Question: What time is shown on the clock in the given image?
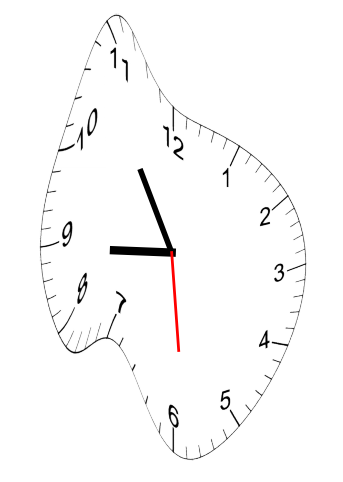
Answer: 08:54:29